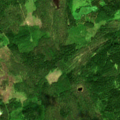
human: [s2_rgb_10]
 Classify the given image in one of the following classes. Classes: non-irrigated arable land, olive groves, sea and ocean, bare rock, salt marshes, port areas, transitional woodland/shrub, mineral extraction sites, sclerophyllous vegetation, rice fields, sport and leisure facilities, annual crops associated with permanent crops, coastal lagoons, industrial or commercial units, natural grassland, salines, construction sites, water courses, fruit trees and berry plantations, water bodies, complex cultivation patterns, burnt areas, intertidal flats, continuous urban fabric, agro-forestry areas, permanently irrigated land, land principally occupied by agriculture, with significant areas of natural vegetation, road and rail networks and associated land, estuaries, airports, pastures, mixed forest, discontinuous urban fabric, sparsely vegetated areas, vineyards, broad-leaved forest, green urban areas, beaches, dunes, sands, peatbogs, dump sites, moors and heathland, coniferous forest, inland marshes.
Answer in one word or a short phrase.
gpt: coniferous forest, mixed forest